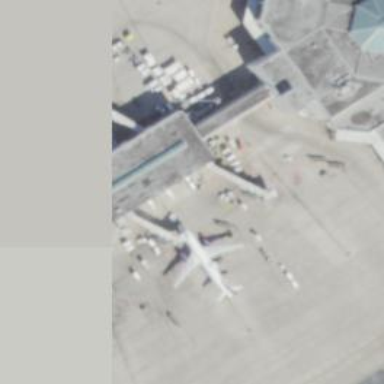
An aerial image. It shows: Airport gate.